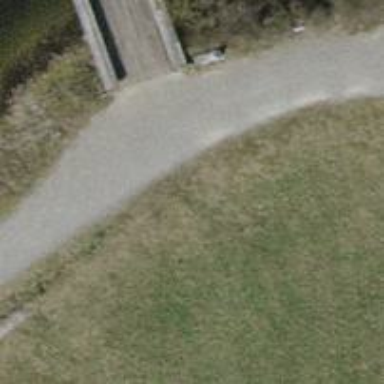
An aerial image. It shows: Footway along the road.